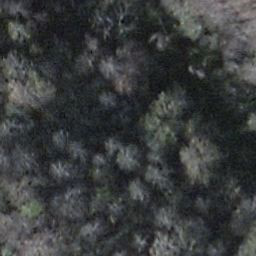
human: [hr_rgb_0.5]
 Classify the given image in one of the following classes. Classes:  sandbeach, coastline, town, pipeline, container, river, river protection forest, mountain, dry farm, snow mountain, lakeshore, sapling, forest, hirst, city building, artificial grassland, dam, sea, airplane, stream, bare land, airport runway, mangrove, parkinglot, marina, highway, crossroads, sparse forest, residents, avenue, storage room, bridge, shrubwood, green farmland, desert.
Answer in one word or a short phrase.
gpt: shrubwood